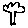
Label: tree